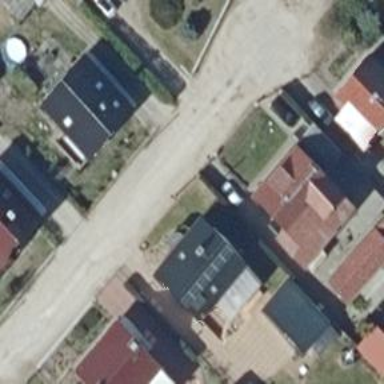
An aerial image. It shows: Residential road paved with concrete.